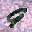
Label: 9